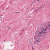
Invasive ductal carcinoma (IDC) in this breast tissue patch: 0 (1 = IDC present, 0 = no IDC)